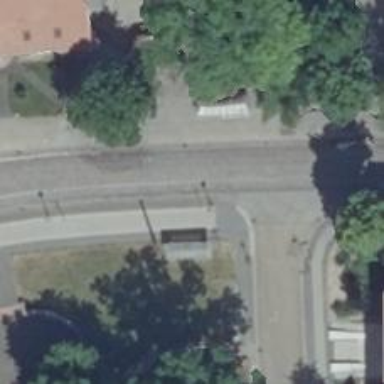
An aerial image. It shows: Tram stop position for public transport.